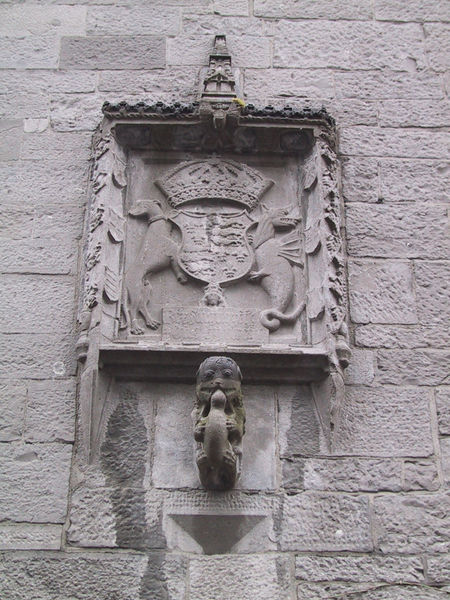
Titel: Lynch’s Castle; Turmhaus in Galway
Standort: Galway, St. Nicholas (EU - IR)
Schlagwörter: flügel, schatten, weiß, grau, gebäude, hund, hunde, tier, tiere, ornament, wand, architektur, rahmen, sockel, stein, steine, kirche, figur, girlande, krone, skulptur, relief, schrift, fassade, halsband, mauer, könig, tafel, detail, inschrift, ornamente, bildhauerei, foto, fotografie, fugen, mauerwerk, schwarzweiss, text, architrav, wappen, sandstein, fabelwesen, löwe, drachen, drache, fratze, monster, speier, speyer, oberhaupt, wandrelief, wasserspeyer, kaptiell, heraldisch, architektruur, fassade#